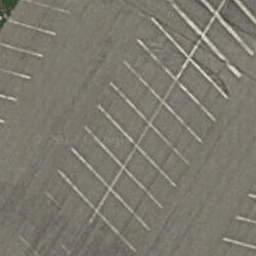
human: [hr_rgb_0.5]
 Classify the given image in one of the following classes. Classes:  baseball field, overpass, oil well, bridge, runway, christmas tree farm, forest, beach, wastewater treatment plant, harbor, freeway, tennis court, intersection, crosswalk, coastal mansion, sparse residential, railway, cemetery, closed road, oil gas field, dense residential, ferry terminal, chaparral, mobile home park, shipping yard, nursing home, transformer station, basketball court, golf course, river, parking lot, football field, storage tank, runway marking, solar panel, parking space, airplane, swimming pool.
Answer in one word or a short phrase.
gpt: parking space